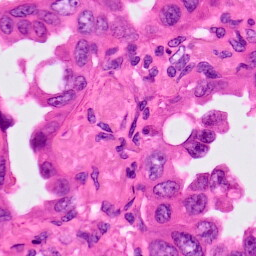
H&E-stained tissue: Lung